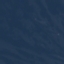
Land use / land cover: SeaLake